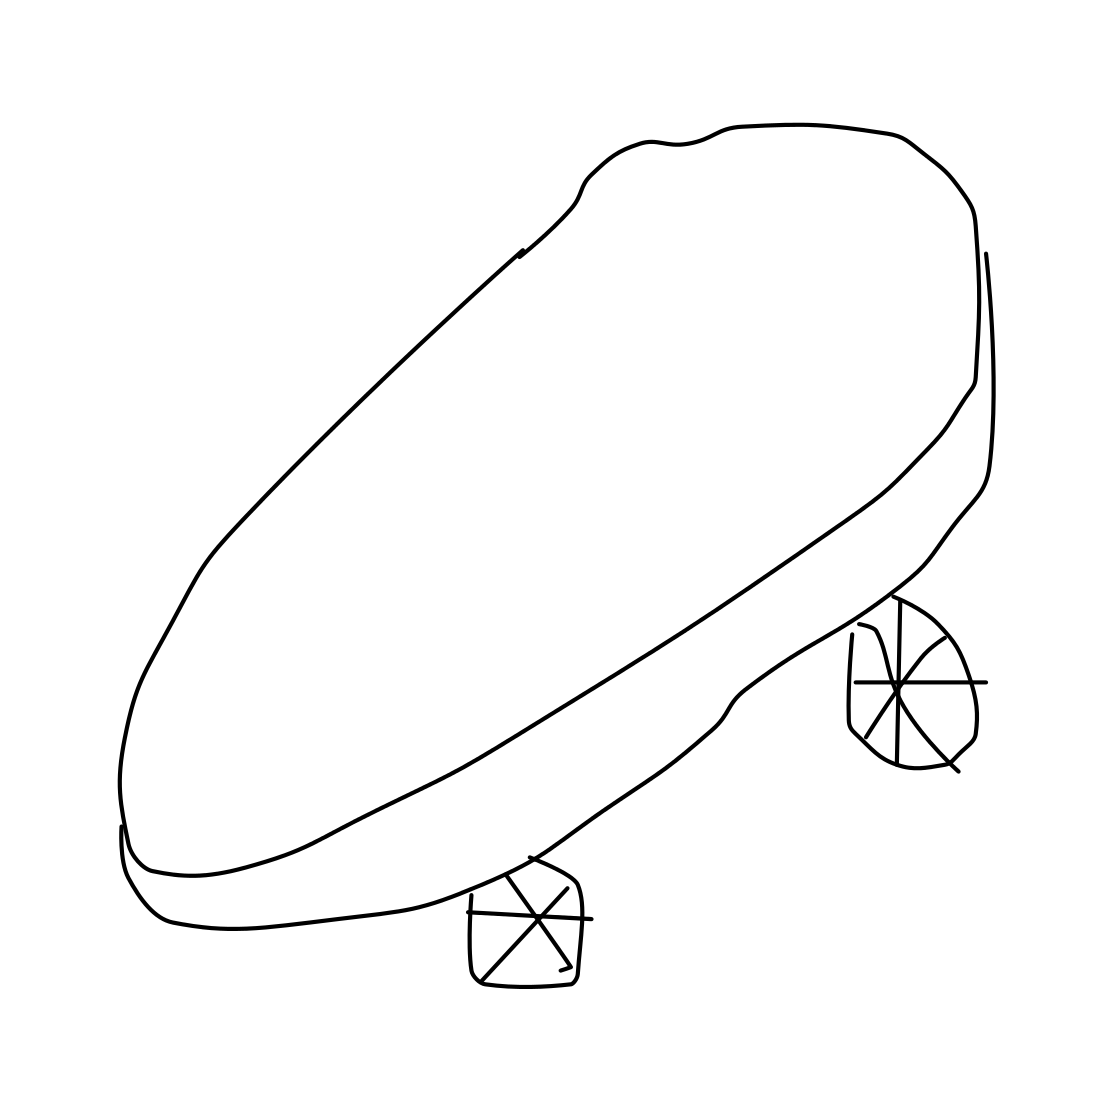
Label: skateboard